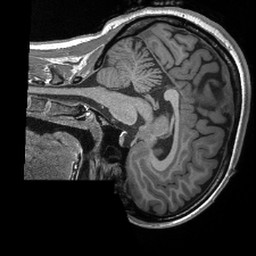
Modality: T1w
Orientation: sagittal
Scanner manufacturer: siemens
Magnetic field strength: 3 T
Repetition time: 2.4 s
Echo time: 0.00213 s